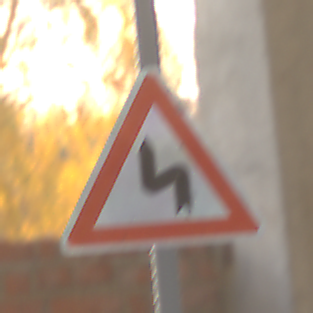
Verkehrszeichen: DoppelkurveZunaechstLinks
Umgebung: Roofed, Suburban
Tageszeit: SunriseSunset
Wetter: Clear
Licht: Natural
Jahreszeit: NotSpecified
Kontrast: MediumContrast